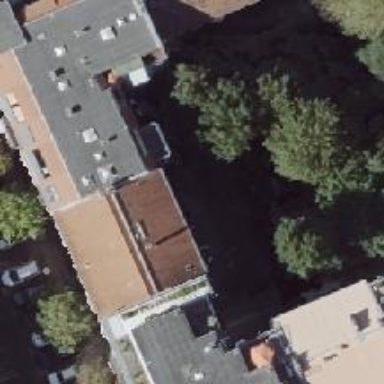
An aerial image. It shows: Residential building with distinctive double saltbox roof shape.